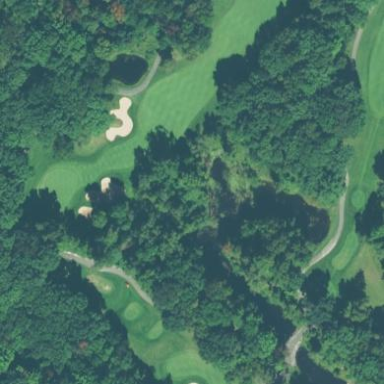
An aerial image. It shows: Water hazard on golf course. The hazard is natural water feature.